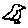
Label: bird